Question: I would like to get the color range of the specific color for generating tag cloud.
Say that user has entered some color with 'RGB/HHHHHH' values then I would like to write a function 'f(color, no)' which returns 'RGB/HHHHHH' for "no" of different shades from dark to light colors for specified "color". These colors then will be useful to display the different tags with different color of same shade. But I would like to avoid black and white shades in it.
Following is example of 'F({R:0, G:0, B:255}, 7)' which returns '7' shades of blue.

I would not like it to be true for any RGB combination say for example '(25, 150,150)' also.
Is this function possible using JavaScript or is there any formula for RGB with which this can be achieved?
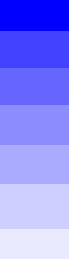
Answer: '''
function generate()
{
var r = document.querySelector("#R").value%256;
var g = document.querySelector("#G").value%256;
var b = document.querySelector("#B").value%256;
var str="";
for(var i=0;i<7;i++)
{
r+=33;
g+=33;
b+=33;
str+="<div class='swatch' style='background-color:rgb("+r+","+g+","+b+")'></div>";
}
document.querySelector("#op").innerHTML = str;
console.log(str);
}
'''
'''
.swatch{width:50px;height:25px;margin:1px}
'''
'''
<div>R<input type="text" id="R"/></div>
<div>G<input type="text" id="G"/></div>
<div>B<input type="text" id="B"/></div>
<input type="button" onclick="generate()" value="Generate"/>
<div id="op">Generated Color shades</div>
'''
Do you want something like this on <URL>? This is a demo that I have built using jQuery.
Let me know if you have any doubts.